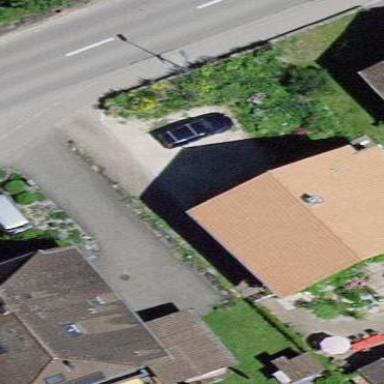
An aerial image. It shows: Residential building.